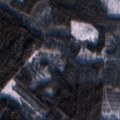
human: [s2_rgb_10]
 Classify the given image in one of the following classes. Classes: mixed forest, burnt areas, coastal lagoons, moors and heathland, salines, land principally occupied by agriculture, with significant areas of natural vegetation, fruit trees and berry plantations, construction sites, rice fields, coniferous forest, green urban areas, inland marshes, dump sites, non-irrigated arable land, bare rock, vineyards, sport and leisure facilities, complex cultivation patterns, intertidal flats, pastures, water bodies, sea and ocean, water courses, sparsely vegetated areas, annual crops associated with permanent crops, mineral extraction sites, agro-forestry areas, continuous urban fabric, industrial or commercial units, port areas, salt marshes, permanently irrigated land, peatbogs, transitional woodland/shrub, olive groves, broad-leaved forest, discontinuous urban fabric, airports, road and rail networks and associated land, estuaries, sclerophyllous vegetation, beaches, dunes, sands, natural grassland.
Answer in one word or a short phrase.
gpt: coniferous forest, mixed forest, transitional woodland/shrub, peatbogs